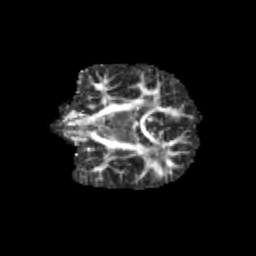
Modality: FA
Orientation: coronal
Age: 11
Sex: male
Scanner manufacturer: siemens
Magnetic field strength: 3 T
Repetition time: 3.8 s
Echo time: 0.07 s